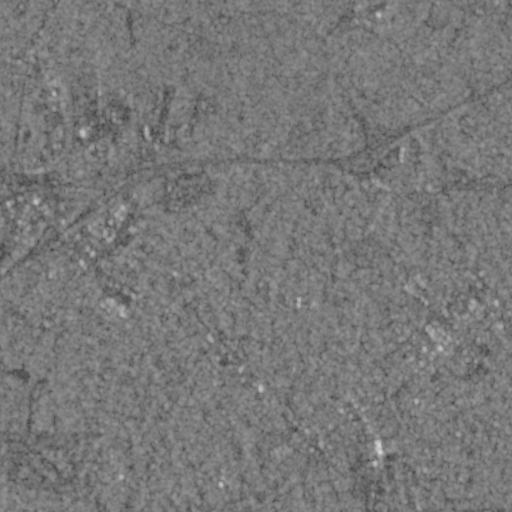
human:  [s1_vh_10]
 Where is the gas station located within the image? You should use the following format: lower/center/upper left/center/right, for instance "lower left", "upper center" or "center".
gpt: The gas station is located in the right of the image.
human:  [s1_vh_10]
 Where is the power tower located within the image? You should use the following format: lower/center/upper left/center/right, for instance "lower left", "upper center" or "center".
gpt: The power tower is located in the upper left of the image.
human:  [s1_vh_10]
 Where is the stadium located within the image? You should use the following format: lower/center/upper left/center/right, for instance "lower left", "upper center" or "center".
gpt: The stadium is located in the lower right of the image.
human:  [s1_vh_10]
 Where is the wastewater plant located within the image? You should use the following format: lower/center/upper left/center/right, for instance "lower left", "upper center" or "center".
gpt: The wastewater plant is located in the upper right of the image.
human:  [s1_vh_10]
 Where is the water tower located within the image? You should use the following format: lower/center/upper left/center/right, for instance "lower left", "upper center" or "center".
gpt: The water tower is located in the lower right of the image.
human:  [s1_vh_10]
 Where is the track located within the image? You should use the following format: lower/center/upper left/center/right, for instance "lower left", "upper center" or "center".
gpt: There is no track in the image.

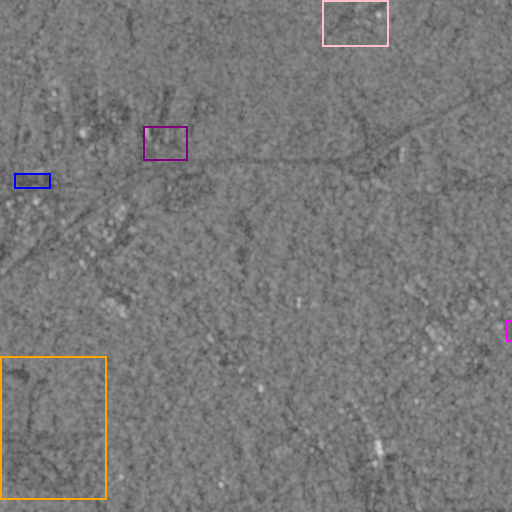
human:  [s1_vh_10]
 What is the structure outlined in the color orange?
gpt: The structure outlined in orange is a park.
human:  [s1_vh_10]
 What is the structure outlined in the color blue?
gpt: The structure outlined in blue is a parking lot.
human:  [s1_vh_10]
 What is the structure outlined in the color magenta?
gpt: The structure outlined in magenta is a stadium.
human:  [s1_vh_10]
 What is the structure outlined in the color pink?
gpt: The structure outlined in pink is a wastewater plant.
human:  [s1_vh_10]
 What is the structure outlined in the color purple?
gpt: The structure outlined in purple is a building.
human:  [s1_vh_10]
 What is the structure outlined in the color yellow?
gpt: There is no yellow outline.